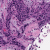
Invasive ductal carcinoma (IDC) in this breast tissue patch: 1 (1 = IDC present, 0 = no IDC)